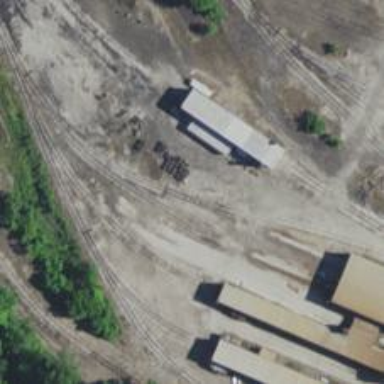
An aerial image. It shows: Rail spur service.